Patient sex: M
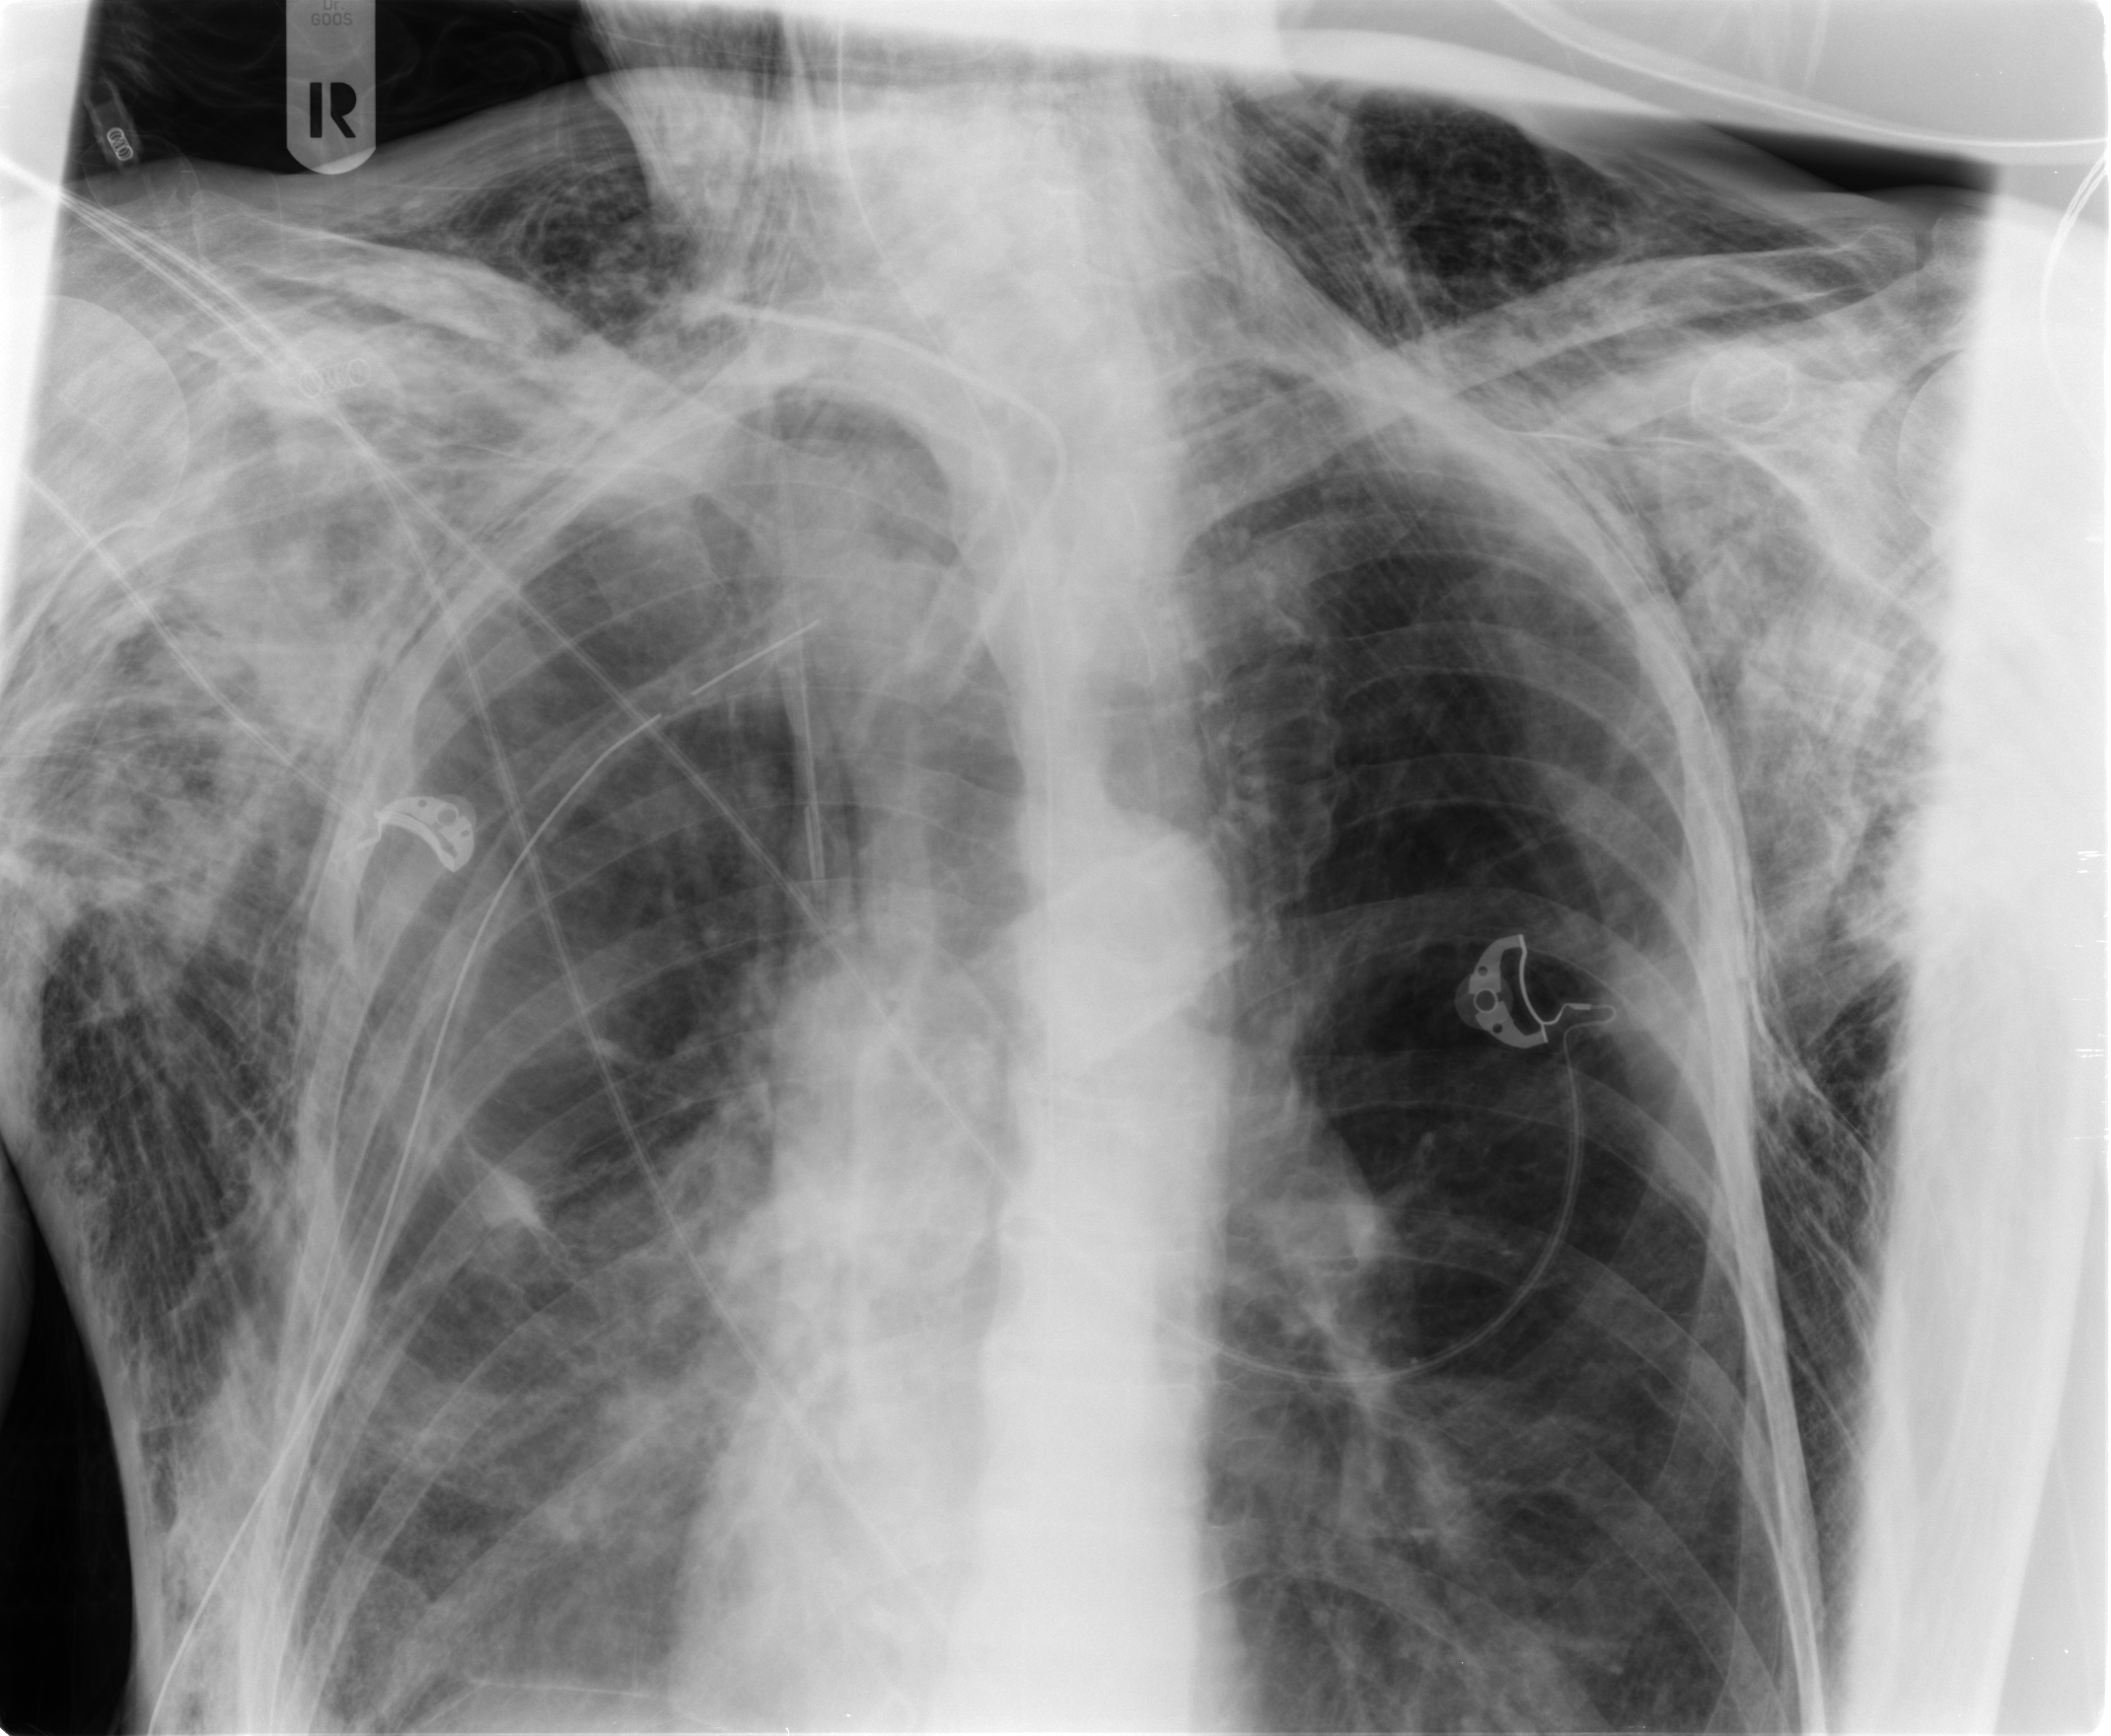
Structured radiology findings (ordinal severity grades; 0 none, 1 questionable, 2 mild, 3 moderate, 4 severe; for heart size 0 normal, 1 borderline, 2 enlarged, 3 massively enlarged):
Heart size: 0
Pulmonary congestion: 0
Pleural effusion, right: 0
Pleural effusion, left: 0
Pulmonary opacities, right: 0
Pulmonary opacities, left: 0
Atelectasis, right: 2
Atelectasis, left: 2